Question: I am trying t add a twitter share button on my website. I have tried like this:
'''
<a href="https://twitter.com/share"
class="twitter-share-button" data-lang="es" data-size="large"
data-count="none"
data-url="http://localhost/pruebasmarty/Controlador/ServicioDetalle.php">
Twittear</a>
<script src="//platform.twitter.com/widgets.js" type="text/javascript"></script>
'''
But the URL is not showing when the twitter widow is open, its just empty. Ive tried with
'''
<a href="https://twitter.com/share"
class="twitter-share-button" data-lang="es" data-size="large"
data-count="none" >Twittear</a>
<script>!function(d,s,id){var js,fjs=d.getElementsByTagName(s)[0],p=/^http:/.test(d.location)?'http':'https';if(!d.getElementById(id)){js=d.createElement(s);js.id=id;js.src=p+'://platform.twitter.com/widgets.js';fjs.parentNode.insertBefore(js,fjs);}}(document, 'script', 'twitter-wjs');</script>
'''
But its the same. Can anybody help me?

It doesn't show the link i want to share
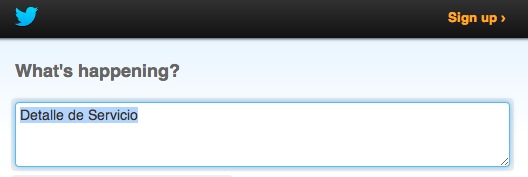
Answer: Can you please try using an external URLS other than local host?
It seems like the localhost or any internal hostnames without proper tld is not recognized as a valid URL to be shared.
I checked the same tag with <URL> and it works.